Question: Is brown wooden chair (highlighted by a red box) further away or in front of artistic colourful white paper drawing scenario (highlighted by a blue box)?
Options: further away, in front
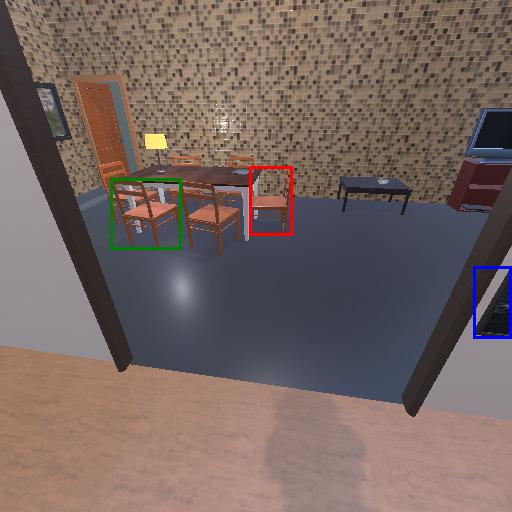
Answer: further away